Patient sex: M
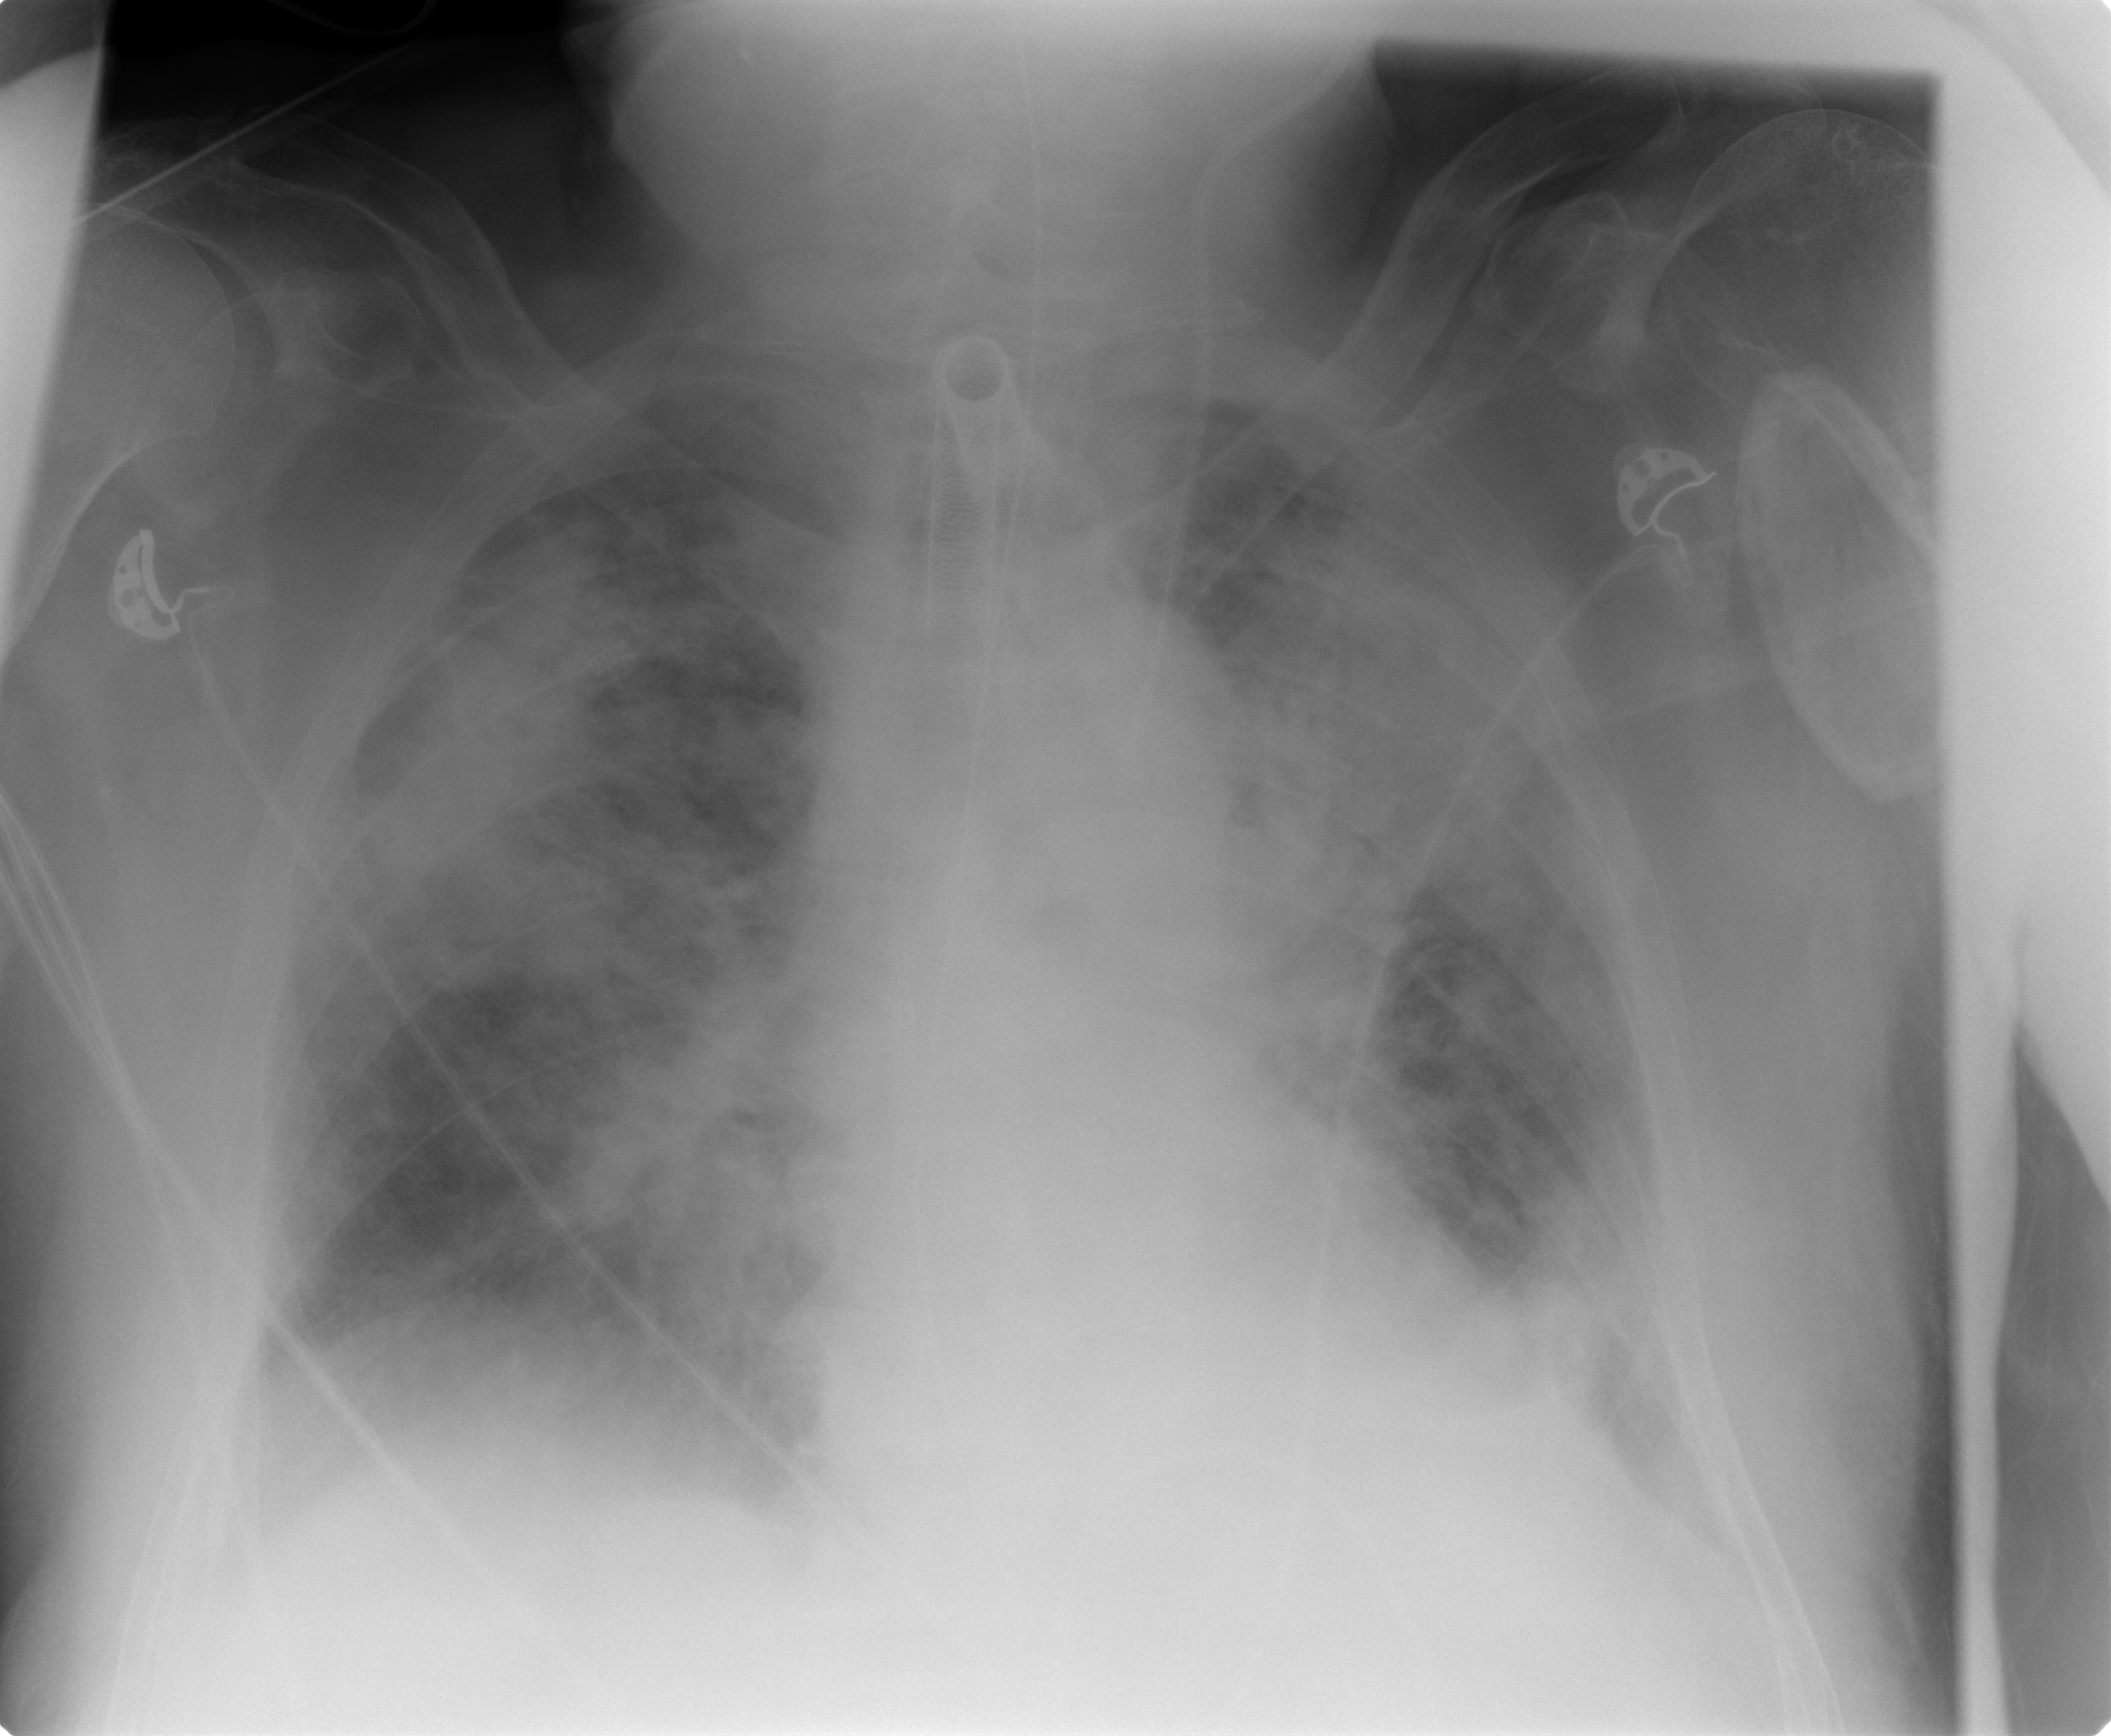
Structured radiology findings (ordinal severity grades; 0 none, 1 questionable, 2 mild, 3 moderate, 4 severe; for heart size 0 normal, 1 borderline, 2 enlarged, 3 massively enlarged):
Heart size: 1
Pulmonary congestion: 2
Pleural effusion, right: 2
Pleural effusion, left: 2
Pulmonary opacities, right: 3
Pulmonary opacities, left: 3
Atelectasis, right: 2
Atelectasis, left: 2